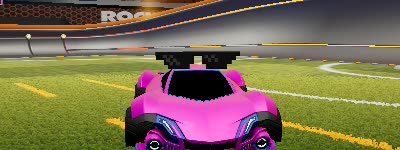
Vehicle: werewolf